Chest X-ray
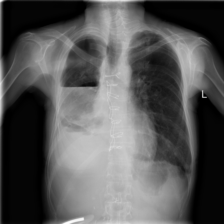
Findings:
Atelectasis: negative
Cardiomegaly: negative
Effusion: negative
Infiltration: negative
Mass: negative
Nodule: positive
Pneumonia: negative
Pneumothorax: negative
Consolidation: negative
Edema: negative
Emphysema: negative
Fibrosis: negative
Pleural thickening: negative
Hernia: negative